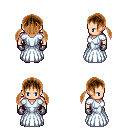
a pixel art fantasy rpg character, male body template, human, light skin, underdress, robe skirt, brown twin-tailed hairstyle, metal gloves, brown slippers, four views (front, back, left, right), 2x2 character sprite sheet, small pixel art, hard edges, no anti-aliasing